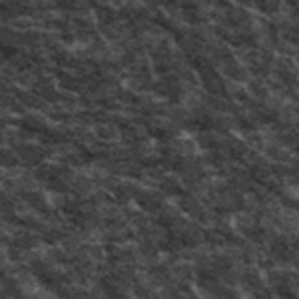
Label: frost